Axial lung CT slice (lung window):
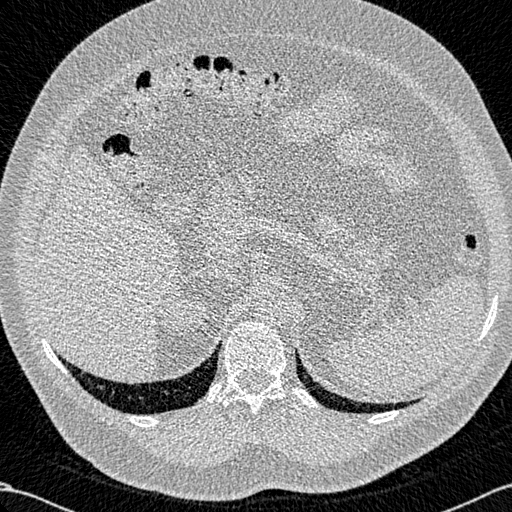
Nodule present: no